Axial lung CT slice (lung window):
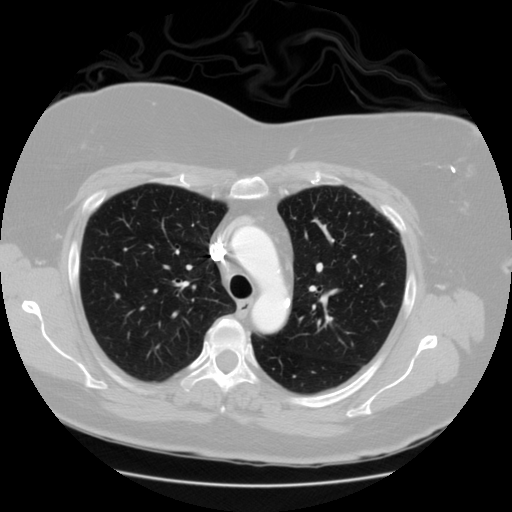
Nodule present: no